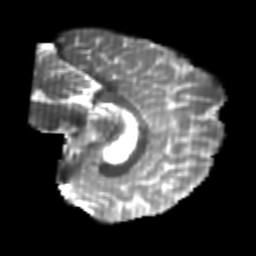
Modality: T2w
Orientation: sagittal
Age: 20
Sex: female
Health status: healthy
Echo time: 0.074 s